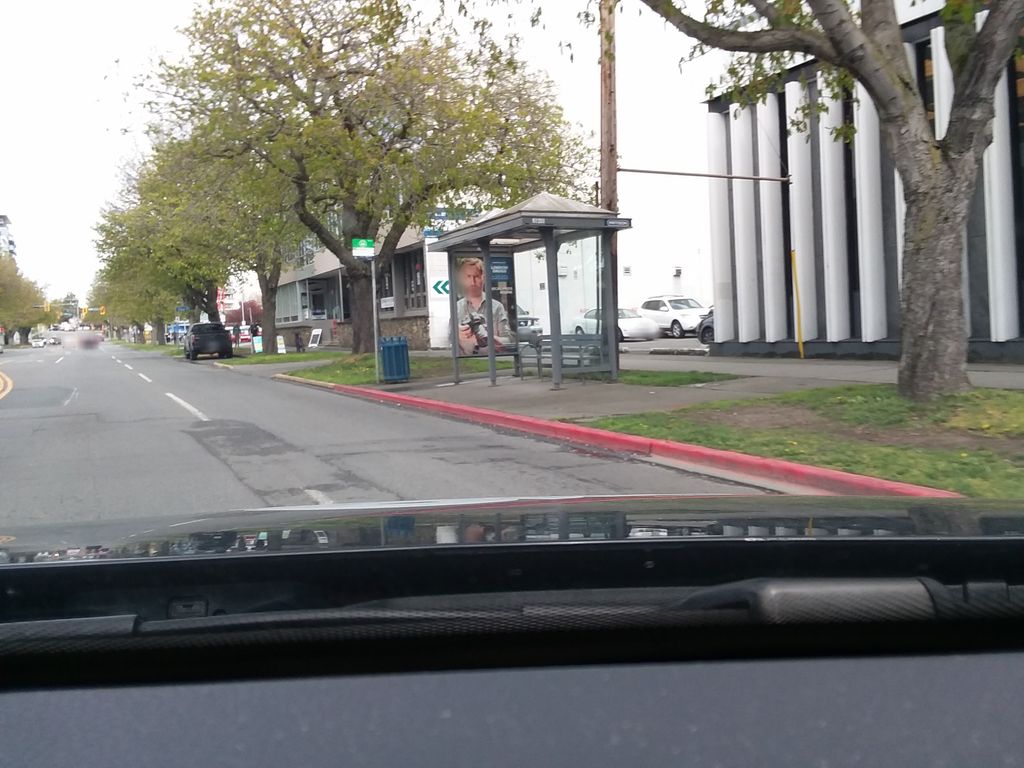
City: victoria